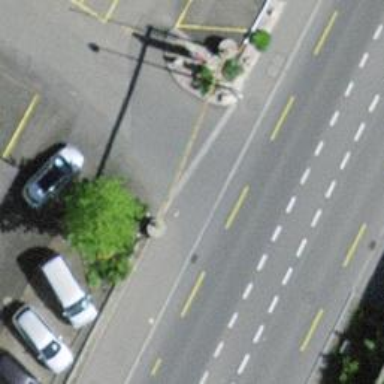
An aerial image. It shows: Unmarked crossing on the road.